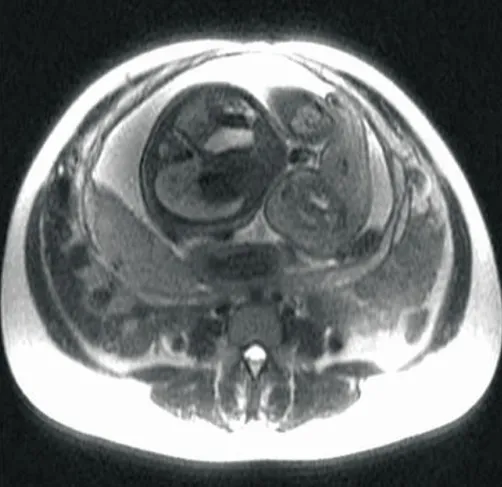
Fetal MRI-gestational age 22 weeks, viable fetus and parasite fetus (transverse plan).
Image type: radiology (mri)